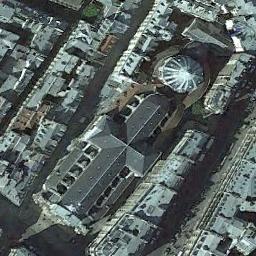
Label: church